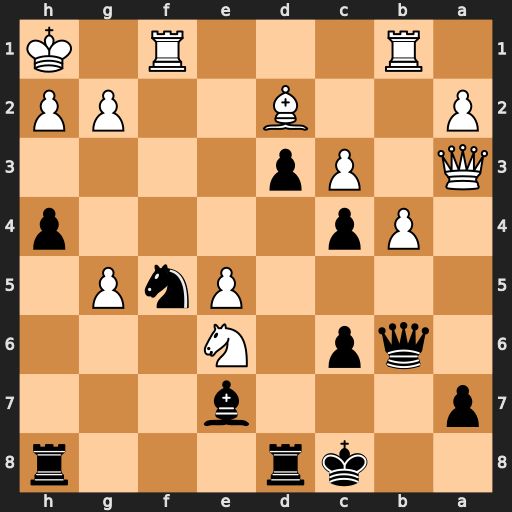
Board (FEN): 2kr3r/p3b3/1qp1N3/4PnP1/1Pp4p/Q1Pp4/P2B2PP/1R3R1K
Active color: b
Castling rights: -
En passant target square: -
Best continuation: Ng3+ hxg3 hxg3#